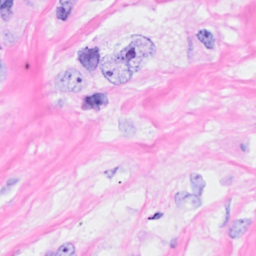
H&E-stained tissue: Breast